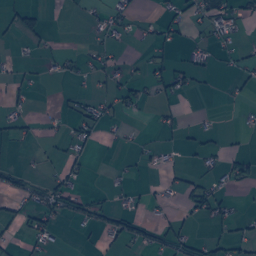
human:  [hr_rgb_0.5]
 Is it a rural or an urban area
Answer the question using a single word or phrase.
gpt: rural

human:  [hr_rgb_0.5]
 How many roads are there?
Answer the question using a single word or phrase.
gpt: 95

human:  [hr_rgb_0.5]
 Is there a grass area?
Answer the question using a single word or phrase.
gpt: yes

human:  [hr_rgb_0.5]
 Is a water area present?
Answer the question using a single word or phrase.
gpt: yes

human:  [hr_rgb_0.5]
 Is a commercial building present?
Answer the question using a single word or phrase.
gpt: yes

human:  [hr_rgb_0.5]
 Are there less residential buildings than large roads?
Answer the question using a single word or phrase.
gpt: no

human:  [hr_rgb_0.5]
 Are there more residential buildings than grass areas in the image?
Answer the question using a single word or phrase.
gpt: yes

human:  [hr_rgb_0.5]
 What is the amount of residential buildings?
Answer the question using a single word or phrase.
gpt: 447

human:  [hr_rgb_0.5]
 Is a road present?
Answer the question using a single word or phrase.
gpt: yes

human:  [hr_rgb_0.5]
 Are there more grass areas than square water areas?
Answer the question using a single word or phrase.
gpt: yes

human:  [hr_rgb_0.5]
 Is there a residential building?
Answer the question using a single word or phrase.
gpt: yes

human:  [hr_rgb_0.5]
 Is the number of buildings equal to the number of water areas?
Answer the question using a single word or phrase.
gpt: no

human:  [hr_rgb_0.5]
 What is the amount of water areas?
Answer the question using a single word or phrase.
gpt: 16

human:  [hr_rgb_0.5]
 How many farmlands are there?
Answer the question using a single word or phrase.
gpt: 51

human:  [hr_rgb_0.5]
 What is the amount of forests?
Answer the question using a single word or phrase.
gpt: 55

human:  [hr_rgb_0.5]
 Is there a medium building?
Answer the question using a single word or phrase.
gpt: yes

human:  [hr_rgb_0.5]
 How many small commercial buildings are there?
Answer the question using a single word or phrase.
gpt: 7

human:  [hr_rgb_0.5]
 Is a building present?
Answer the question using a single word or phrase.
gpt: yes

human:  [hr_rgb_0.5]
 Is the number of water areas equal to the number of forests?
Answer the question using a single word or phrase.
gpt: no

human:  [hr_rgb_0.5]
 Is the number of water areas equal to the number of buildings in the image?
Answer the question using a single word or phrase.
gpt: no

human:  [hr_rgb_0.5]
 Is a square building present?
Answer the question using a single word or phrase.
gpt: yes

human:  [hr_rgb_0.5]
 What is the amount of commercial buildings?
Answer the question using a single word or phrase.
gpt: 9

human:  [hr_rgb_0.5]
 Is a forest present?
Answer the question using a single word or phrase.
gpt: yes

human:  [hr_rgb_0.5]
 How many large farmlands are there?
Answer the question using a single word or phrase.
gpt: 51

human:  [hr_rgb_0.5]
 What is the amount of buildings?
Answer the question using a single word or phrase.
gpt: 460

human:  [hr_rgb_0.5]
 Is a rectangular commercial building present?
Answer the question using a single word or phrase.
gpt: yes

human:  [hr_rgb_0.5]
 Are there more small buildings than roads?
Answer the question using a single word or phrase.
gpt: yes

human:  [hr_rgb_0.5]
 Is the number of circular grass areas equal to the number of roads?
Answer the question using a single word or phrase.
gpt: no

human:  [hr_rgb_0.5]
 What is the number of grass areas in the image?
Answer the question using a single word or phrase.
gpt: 174

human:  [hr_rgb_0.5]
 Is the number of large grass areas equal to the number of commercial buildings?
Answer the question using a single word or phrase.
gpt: no

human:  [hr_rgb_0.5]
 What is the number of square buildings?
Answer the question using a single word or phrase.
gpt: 4

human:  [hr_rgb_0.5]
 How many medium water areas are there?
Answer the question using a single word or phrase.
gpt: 1

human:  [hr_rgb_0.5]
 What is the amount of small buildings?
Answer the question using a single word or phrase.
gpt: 441

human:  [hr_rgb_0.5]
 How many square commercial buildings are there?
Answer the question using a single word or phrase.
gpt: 0

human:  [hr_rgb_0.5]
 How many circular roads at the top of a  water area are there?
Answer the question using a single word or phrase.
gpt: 0

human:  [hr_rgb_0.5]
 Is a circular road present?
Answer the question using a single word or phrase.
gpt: no

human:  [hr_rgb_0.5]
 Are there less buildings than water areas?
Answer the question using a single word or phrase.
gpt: no

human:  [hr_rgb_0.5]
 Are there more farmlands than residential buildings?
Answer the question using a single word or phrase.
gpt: no

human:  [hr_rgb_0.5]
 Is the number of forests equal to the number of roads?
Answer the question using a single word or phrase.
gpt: no

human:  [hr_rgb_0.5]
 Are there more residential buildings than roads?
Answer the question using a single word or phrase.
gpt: yes

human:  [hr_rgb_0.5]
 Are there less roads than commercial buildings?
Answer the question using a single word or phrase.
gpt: no

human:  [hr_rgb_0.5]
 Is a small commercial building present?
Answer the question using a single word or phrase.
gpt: yes

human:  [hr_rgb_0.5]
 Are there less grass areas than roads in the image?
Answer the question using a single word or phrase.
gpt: no

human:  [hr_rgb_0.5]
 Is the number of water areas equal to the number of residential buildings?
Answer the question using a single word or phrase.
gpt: no

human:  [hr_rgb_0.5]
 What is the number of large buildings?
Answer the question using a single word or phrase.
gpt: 0

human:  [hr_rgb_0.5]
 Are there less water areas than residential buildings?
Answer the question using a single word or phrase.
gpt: yes

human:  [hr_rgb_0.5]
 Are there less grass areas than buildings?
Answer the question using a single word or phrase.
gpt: yes

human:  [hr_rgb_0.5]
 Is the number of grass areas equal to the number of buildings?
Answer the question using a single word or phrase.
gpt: no

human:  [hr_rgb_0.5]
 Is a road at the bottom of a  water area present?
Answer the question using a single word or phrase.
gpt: yes

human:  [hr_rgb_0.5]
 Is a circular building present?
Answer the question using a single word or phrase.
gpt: yes

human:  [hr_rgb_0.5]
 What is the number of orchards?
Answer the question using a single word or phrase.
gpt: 2

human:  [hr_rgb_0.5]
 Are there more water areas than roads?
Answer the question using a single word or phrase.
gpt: no

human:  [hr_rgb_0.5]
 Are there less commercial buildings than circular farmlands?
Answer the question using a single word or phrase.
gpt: no

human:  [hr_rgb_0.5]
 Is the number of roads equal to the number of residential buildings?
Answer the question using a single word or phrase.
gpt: no

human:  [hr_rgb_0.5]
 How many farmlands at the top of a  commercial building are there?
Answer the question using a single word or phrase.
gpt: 37

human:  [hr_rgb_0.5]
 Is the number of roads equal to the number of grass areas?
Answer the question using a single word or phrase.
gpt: no

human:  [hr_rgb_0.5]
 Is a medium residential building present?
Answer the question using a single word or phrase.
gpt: yes

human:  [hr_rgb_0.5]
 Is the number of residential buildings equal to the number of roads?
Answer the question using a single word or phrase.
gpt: no

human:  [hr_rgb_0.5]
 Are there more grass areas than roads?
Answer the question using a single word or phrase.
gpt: yes

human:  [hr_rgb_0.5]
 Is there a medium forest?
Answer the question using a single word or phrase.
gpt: yes

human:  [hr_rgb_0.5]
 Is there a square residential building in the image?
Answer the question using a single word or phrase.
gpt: yes

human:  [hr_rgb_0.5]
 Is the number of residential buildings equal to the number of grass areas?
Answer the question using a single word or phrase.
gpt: no

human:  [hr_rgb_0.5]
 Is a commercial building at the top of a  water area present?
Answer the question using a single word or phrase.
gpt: yes

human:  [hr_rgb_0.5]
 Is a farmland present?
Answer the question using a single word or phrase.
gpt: yes